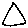
Label: triangle